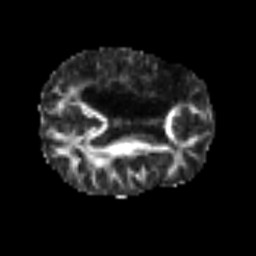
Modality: FA
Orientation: axial
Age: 43
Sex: male
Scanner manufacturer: siemens
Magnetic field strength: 3 T
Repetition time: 6.1 s
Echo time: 0.101 s